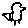
Label: bird